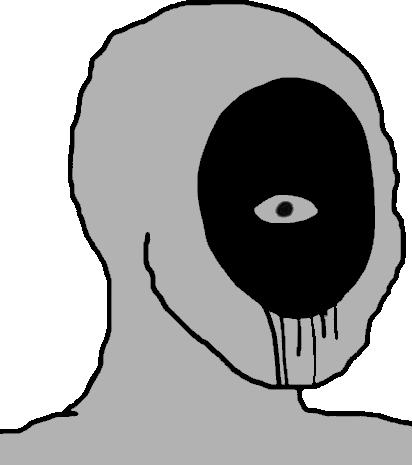
Label: 5_NPC